Question: When performing some custom painting on a button's 'Graphics2D' object, I get the following results:

The leftmost button is untoggled and the other is toggled. As you can see, the toggled button has these white "stretch marks." Why are these there and how do I remove them?
And here is the code I use to draw the border:
'''
// Draw border of button
if(!getModel().isSelected())
{
g2.fillRoundRect(2, 2, getWidth() - 5, getHeight() - 5, ARC_WIDTH, ARC_HEIGHT);
g2.setColor(Color.BLACK);
g2.drawRoundRect(0, 0, getWidth() - 1, getHeight() - 1, ARC_WIDTH, ARC_HEIGHT);
g2.setColor(Color.WHITE);
g2.drawRoundRect(1, 1, getWidth() - 3, getHeight() - 3, ARC_WIDTH, ARC_HEIGHT);
g2.setColor(Color.WHITE);
g2.drawRoundRect(2, 2, getWidth() - 5, getHeight() - 5, ARC_WIDTH, ARC_HEIGHT);
g2.setColor(Color.BLACK);
g2.drawRoundRect(3, 3, getWidth() - 7, getHeight() - 7, ARC_WIDTH, ARC_HEIGHT);
}
else
{
g2.fillRoundRect(2, 2, getWidth() - 5, getHeight() - 5, ARC_WIDTH, ARC_HEIGHT);
g2.setColor(Color.BLACK);
g2.drawRoundRect(0, 0, getWidth() - 1, getHeight() - 1, ARC_WIDTH, ARC_HEIGHT);
g2.setColor(Color.BLACK);
g2.drawRoundRect(1, 1, getWidth() - 3, getHeight() - 3, ARC_WIDTH, ARC_HEIGHT);
g2.setColor(Color.BLACK);
g2.drawRoundRect(2, 2, getWidth() - 5, getHeight() - 5, ARC_WIDTH, ARC_HEIGHT);
g2.setColor(Color.BLACK);
g2.drawRoundRect(3, 3, getWidth() - 7, getHeight() - 7, ARC_WIDTH, ARC_HEIGHT);
}
'''
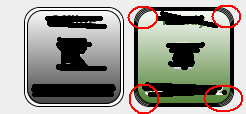
Answer: Why are you drawing so many rounded rectangles around the button?
As far as I can see, the correct way to do this would be to use 'setStroke()' API while drawing the kind of border you like.